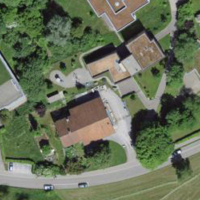
EUNIS habitat code: 55
Species observed at this site:
Euonymus europaeus